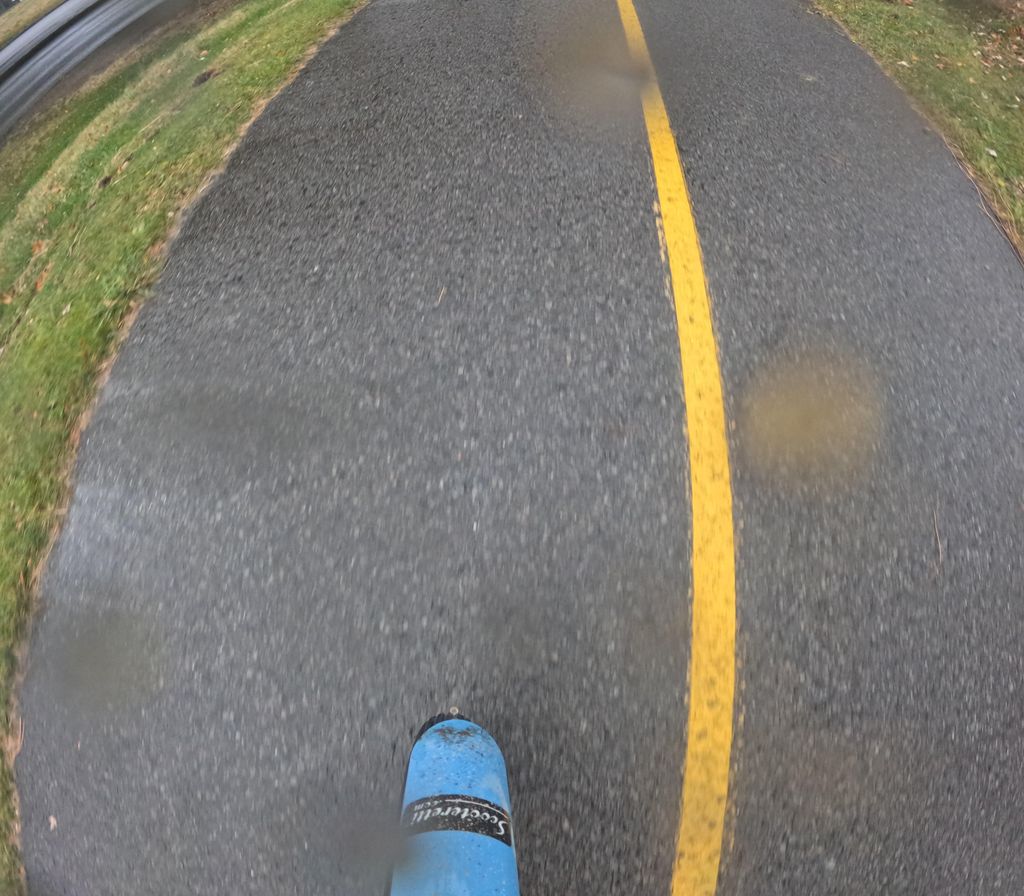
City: ottawa-gatineau